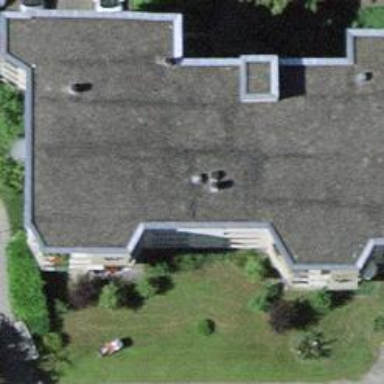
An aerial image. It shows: Nursing home.